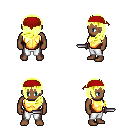
a pixel art fantasy rpg character, male body template, human, dark skin, gold chest armor, white pants, gold left-swept hairstyle, red bandana, dagger, four views (front, back, left, right), 2x2 character sprite sheet, small pixel art, hard edges, no anti-aliasing